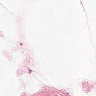
Metastatic tissue present: no